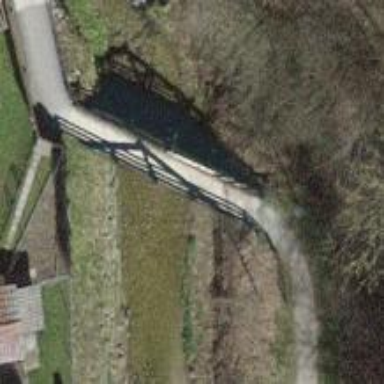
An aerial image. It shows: Footway bridge.